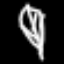
Label: leaf